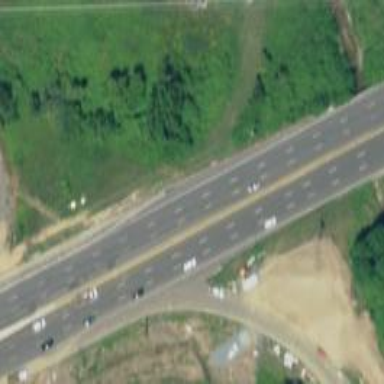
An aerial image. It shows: This image shows trunk highway that functions as expressway.